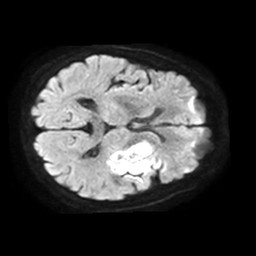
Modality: TRACE
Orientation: axial
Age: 73
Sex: female
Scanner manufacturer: philips
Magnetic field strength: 1.5 T
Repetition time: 3.394 s
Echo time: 0.06899 s